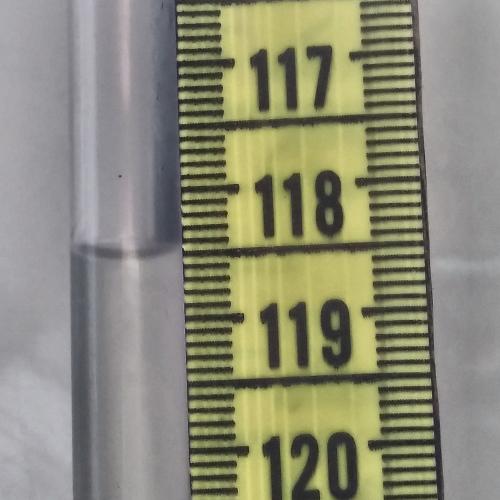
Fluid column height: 118.5 cm